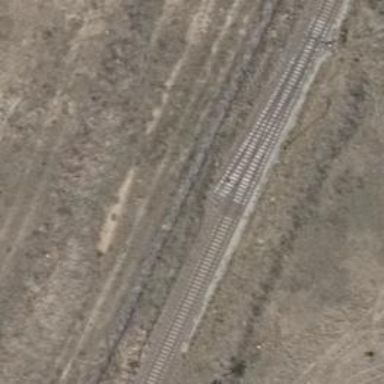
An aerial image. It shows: Rail spur service.